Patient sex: M
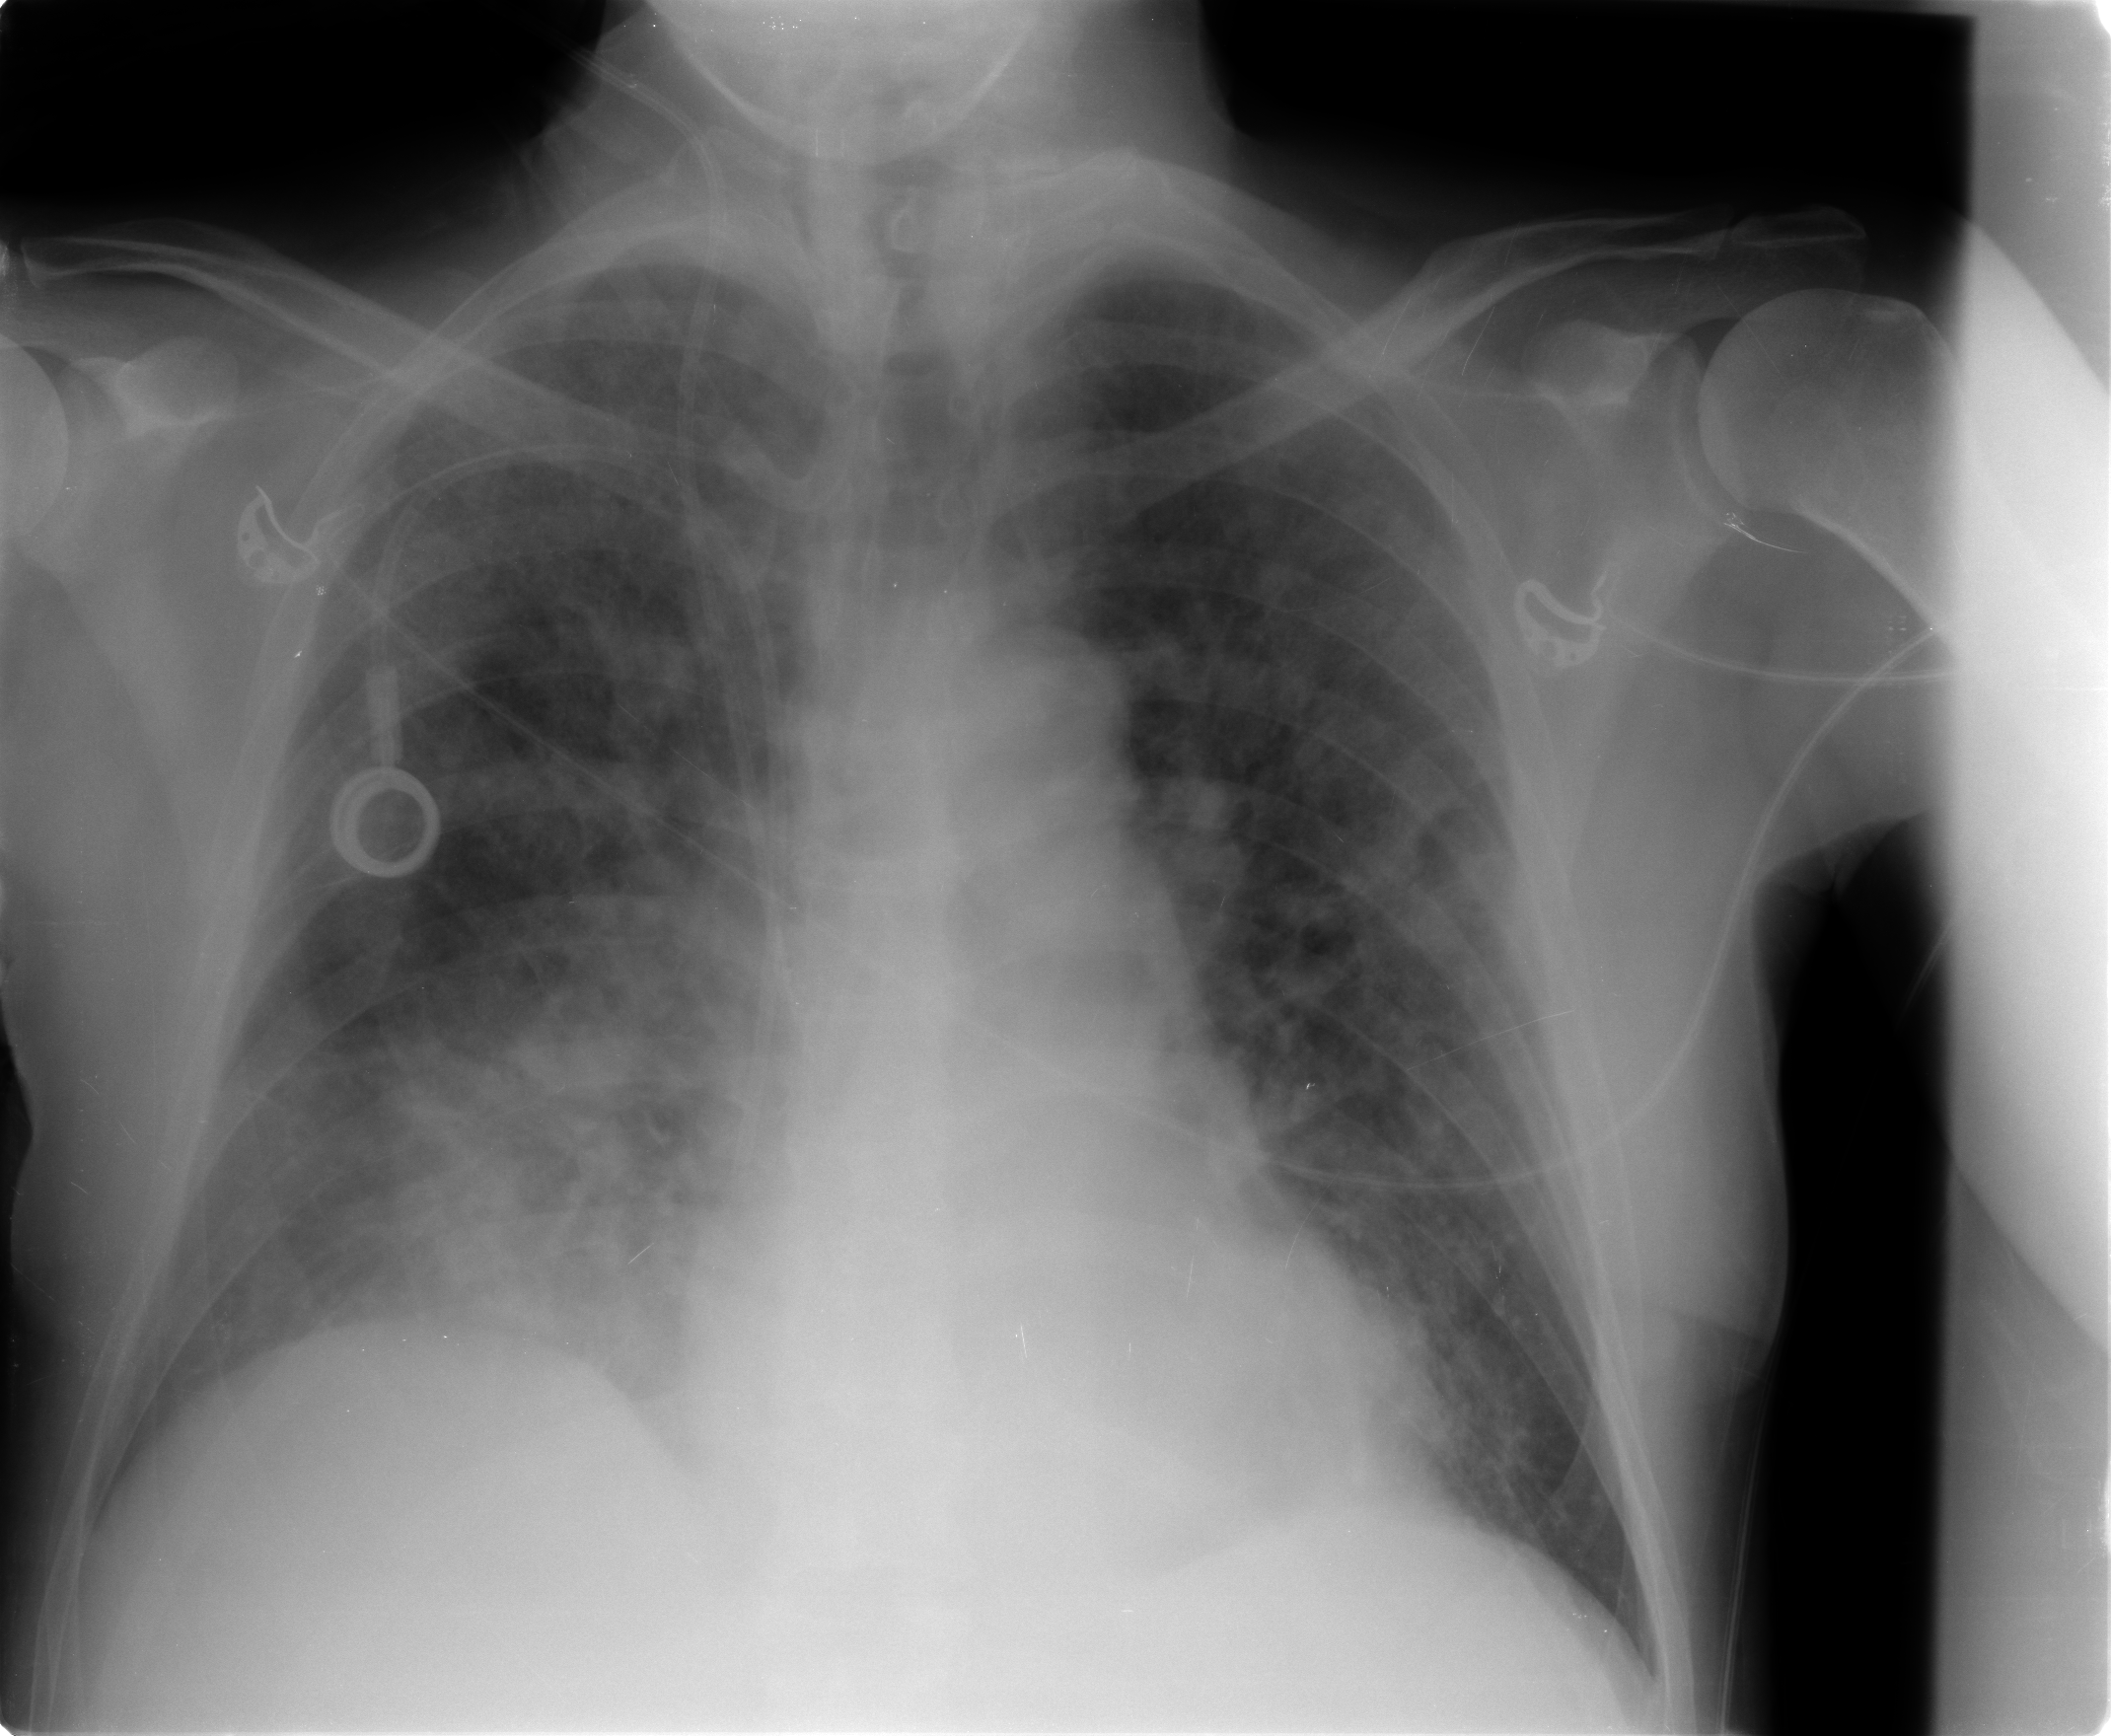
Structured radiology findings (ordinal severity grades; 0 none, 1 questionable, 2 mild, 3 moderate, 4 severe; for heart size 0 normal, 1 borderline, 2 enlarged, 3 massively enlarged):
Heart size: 0
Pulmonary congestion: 2
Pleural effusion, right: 2
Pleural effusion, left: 0
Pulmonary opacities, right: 4
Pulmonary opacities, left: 3
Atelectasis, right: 3
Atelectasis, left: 2